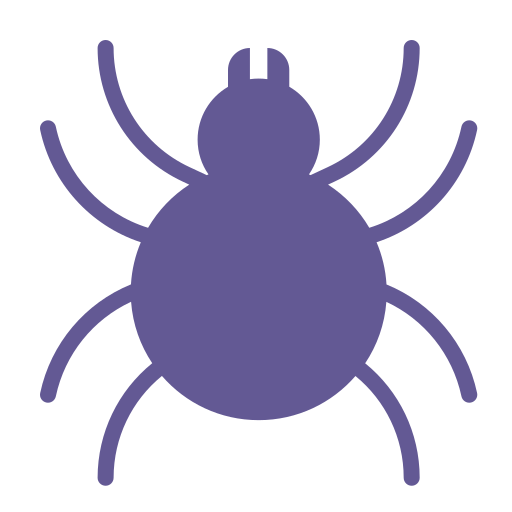
spider flat